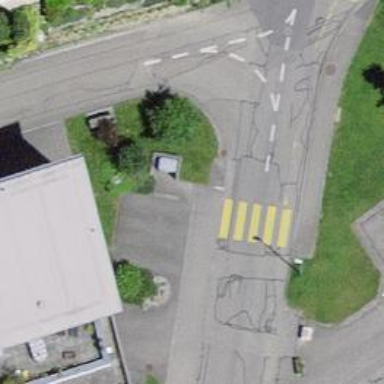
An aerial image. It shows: Marked crossing on the road.